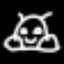
Label: frog